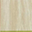
Piece: xx